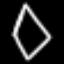
Label: diamond